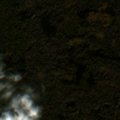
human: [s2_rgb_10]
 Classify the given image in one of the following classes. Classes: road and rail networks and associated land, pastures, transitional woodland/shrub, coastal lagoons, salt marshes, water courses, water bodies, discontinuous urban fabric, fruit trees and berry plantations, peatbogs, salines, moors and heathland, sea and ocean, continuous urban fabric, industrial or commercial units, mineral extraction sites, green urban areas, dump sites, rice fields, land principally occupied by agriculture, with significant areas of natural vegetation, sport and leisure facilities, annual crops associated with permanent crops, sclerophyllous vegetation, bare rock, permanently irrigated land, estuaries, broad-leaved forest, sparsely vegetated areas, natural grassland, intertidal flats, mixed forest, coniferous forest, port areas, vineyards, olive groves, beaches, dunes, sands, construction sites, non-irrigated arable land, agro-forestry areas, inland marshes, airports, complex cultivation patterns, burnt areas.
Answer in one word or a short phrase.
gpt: complex cultivation patterns, broad-leaved forest